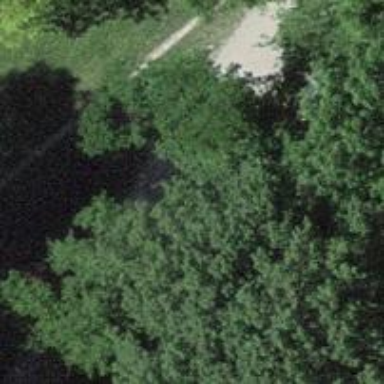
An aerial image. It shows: Path surfaced with fine gravel.